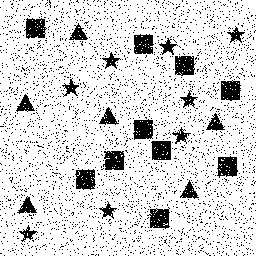
Squares: 10
Triangles: 6
Stars: 8
Total shapes: 24